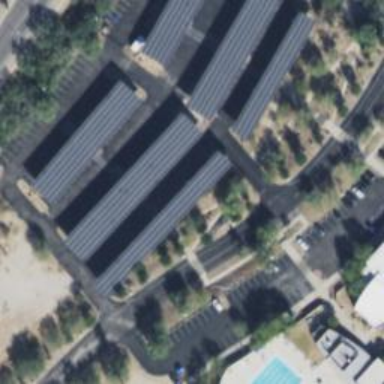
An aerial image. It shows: Solar power generator utilizing photovoltaic technology with solar photovoltaic panels.